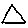
Label: triangle